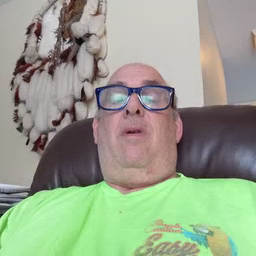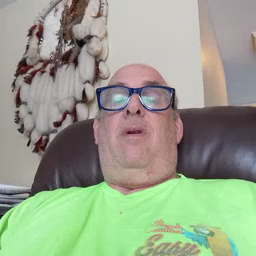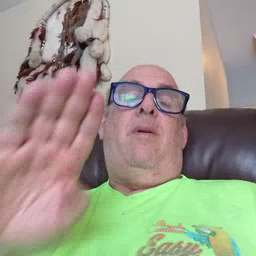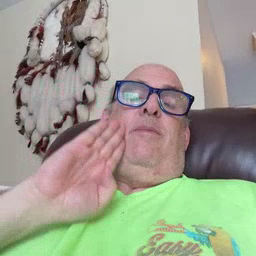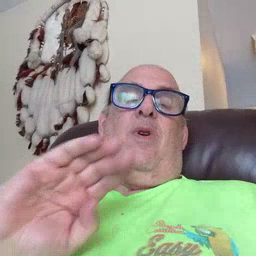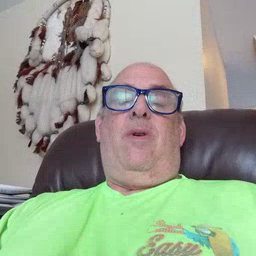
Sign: brown